Question: I have two tables and want the combined table based on both.
The table as it is....
'''
Combine table last column
show count
from Table 2 columns (Subject1, Subject2, Subject3, Subject4, Subject5, Subject6)
where table1.course = table2.course match
'''
The following picture shows the result:

'MS SQL''vb.net'
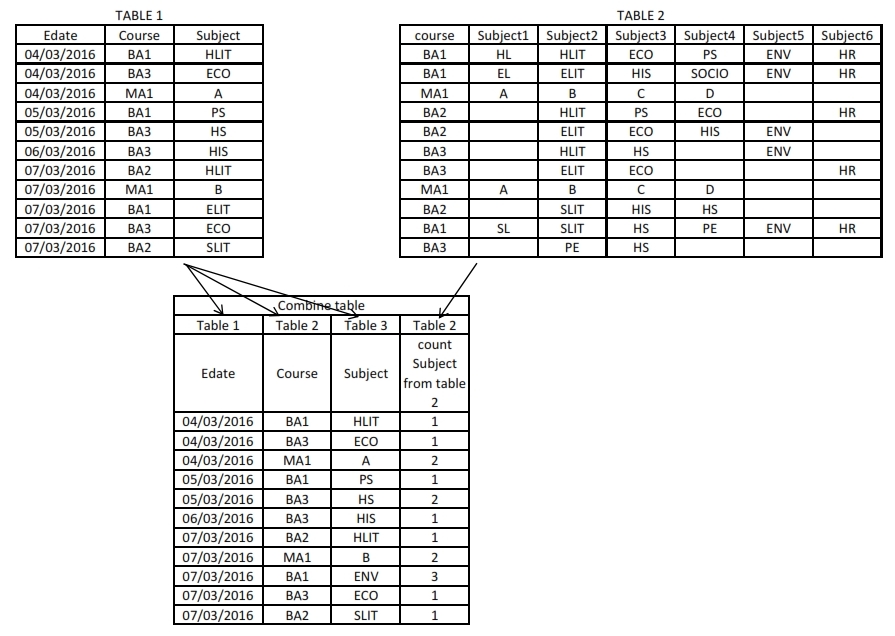
Answer: Give this query a try:
'''
select t.Edate,
t.Course,
t.Subject,
sum(case when t.Subject = t2.Subject1 or t.Subject = t2.Subject2 or t.Subject = t2.Subject3 or t.Subject = t2.Subject4 or t.Subject = t2.Subject5 or t.Subject = t2.Subject6 then 1 else 0 end) [Count]
from Table1 t
join Table2 t2 on t.Course = t2.Course
group by t.Edate, t.Course, t.Subject
order by t.Edate, t.Course
'''
<URL>